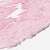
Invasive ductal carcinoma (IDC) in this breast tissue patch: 0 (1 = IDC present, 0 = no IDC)